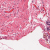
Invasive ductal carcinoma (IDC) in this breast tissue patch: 0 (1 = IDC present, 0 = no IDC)